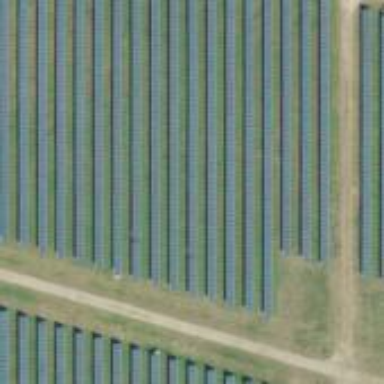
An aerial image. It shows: Solar photovoltaic panel generator.